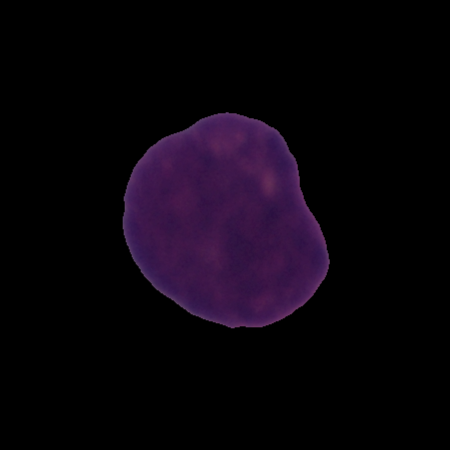
Label: cancer